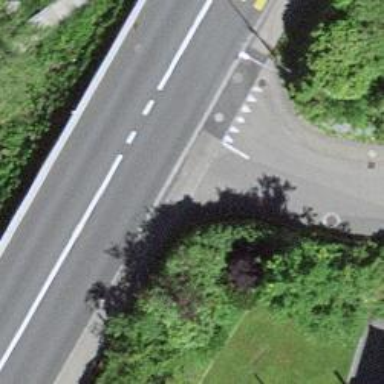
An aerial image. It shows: Road with "give way" sign.